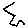
Label: hexagon